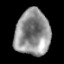
Tissue: lung
Cell type: Epithelial cells
Senescence score: 0.1802
Nuclear area (px): 1566
Mean DAPI intensity: 143.576